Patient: sex F, age 83
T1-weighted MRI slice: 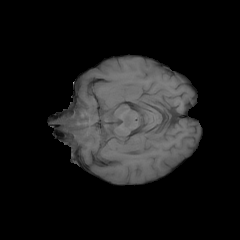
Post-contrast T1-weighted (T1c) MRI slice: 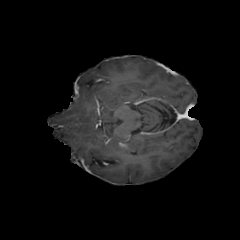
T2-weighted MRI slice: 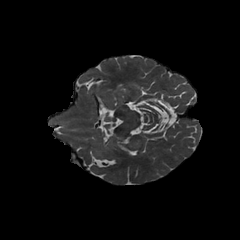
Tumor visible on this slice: no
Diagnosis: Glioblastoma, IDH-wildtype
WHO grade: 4